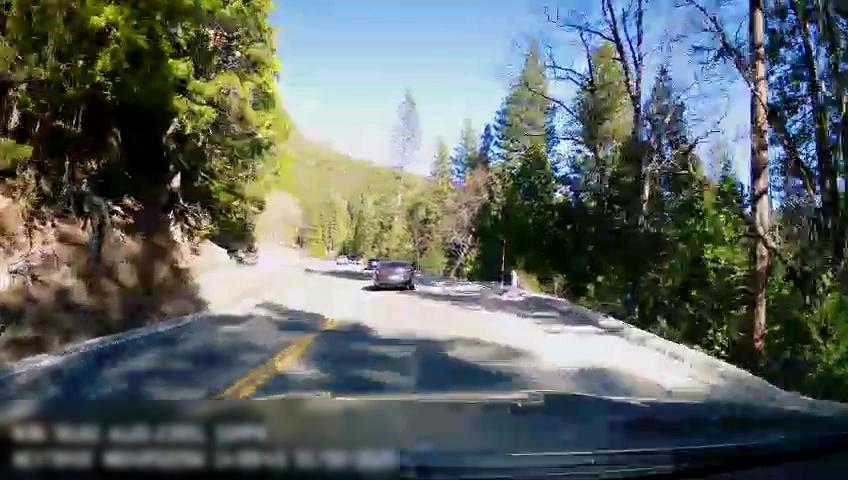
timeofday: Day
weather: Sunny
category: Drivable Space
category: Vehicles | Car
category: Vehicles | Car
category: Vehicles | Car
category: Lanes | Opposite Lane
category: Lanes | Opposite Lane
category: Lanes | Current Lane